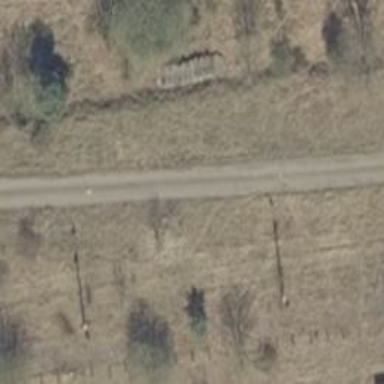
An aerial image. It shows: Abandoned railway.